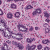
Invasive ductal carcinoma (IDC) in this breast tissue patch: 0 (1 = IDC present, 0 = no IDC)